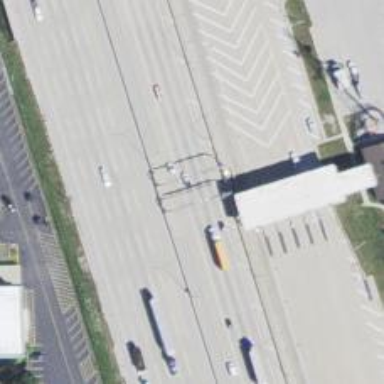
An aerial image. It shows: Toll gantry on the road.